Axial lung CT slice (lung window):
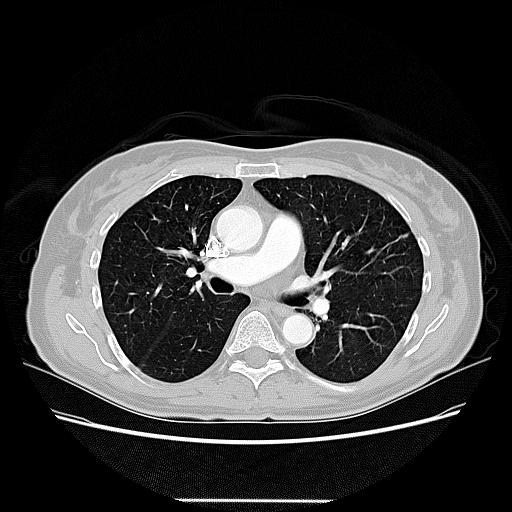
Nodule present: no